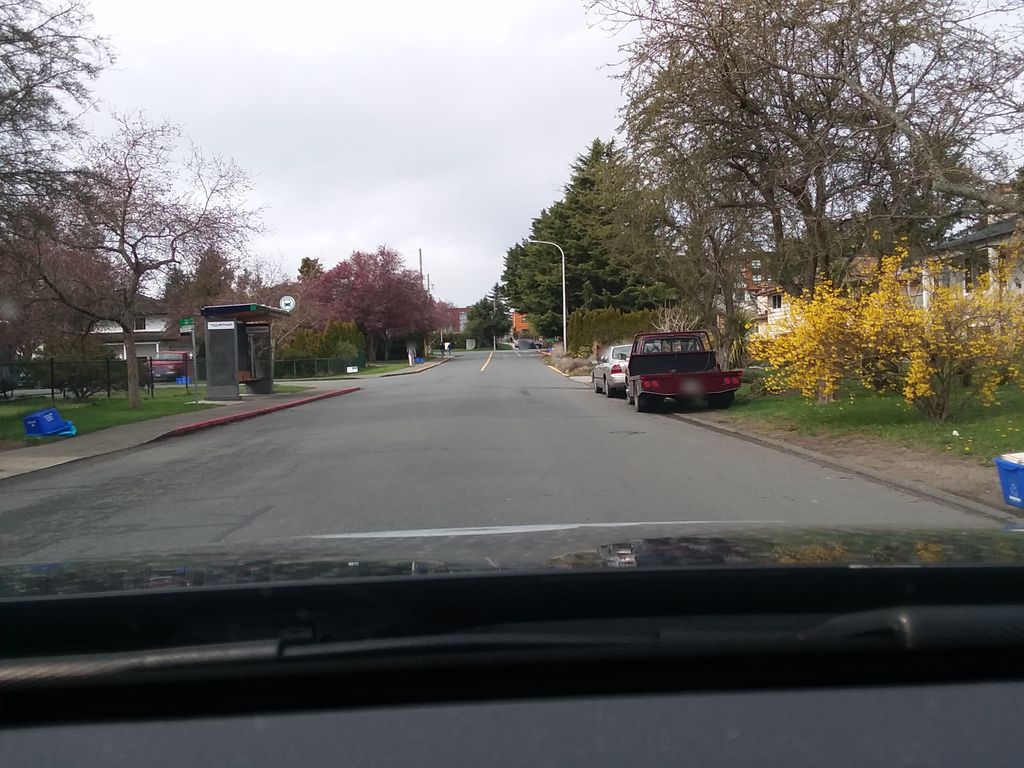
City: victoria